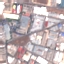
Land use / land cover: Industrial